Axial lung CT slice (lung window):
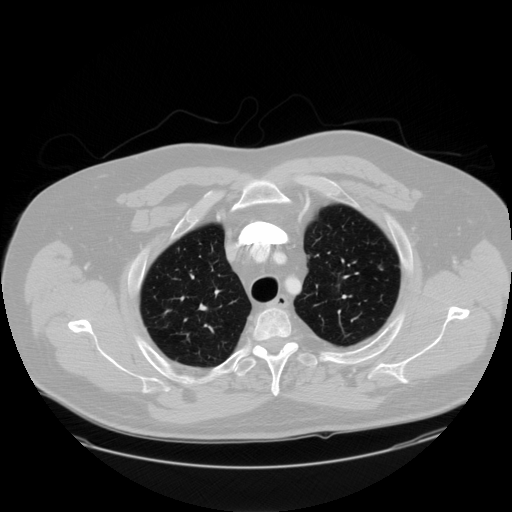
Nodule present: no